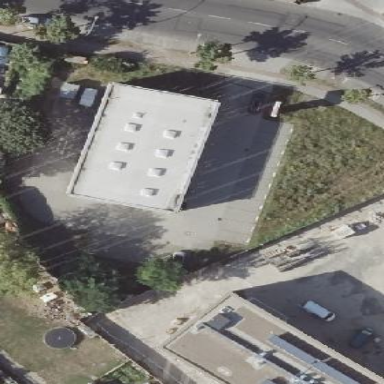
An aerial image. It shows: Street side parking area.